Field crop: tomato
Growth stage: 1
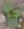
Species: solanum